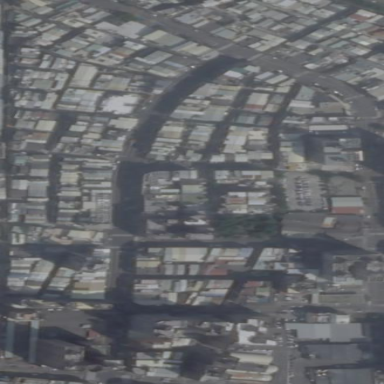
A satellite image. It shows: Residential area.